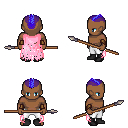
a pixel art fantasy rpg character, male body template, human, dark skin, pink tattered cape, white pants, blue short mohawk hairstyle, leather bracers, black shoes, spear, four views (front, back, left, right), 2x2 character sprite sheet, small pixel art, hard edges, no anti-aliasing